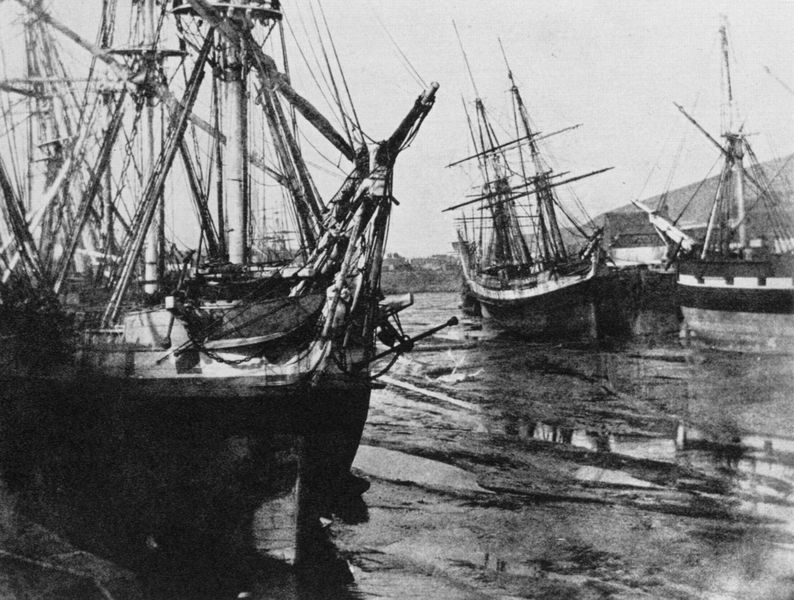
Titel: Schiffe im Hafen bei Ebbe
Künstler: William Henry Fox Talbot
Schlagwörter: berg, dunkel, himmel, meer, schatten, wasser, weiß, fluss, see, ufer, grau, holz, licht, schwarz, eis, haus, knoten, horizont, hügel, spiegelung, drei, boot, boote, ruder, küste, schiff, schiffe, segel, segelschiffe, wellen, mast, segelschiff, berge, kette, wolkenlos, bug, hafen, masten, leiter, seile, steg, schoner, takelage, taue, segler, foto, fotografie, ebbe, schlick, schwarz-weiss, scharz, photo, kanonen, windstille, grund, tagelage, dock, lee, schollen, windjammer, msten, rahen, gefrohren, schrag, fafen, eer, foto#, beerg, hpügel, mt, graua, luv, schwartqeis